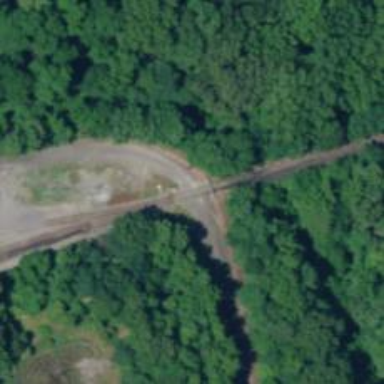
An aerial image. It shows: Rail spur service.